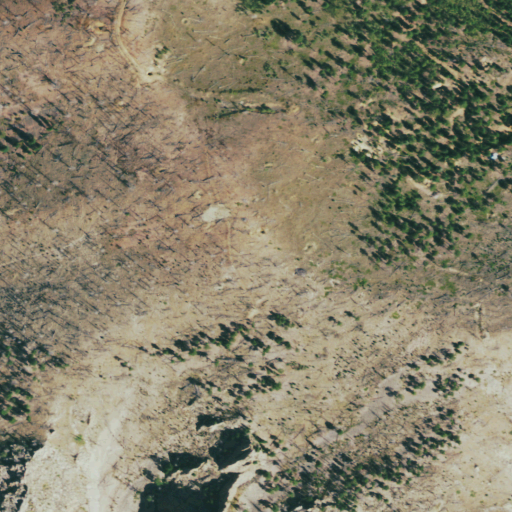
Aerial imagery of mountain in Colorado named Porphyry Mountain containing shrub, evergreen forest, and grassland